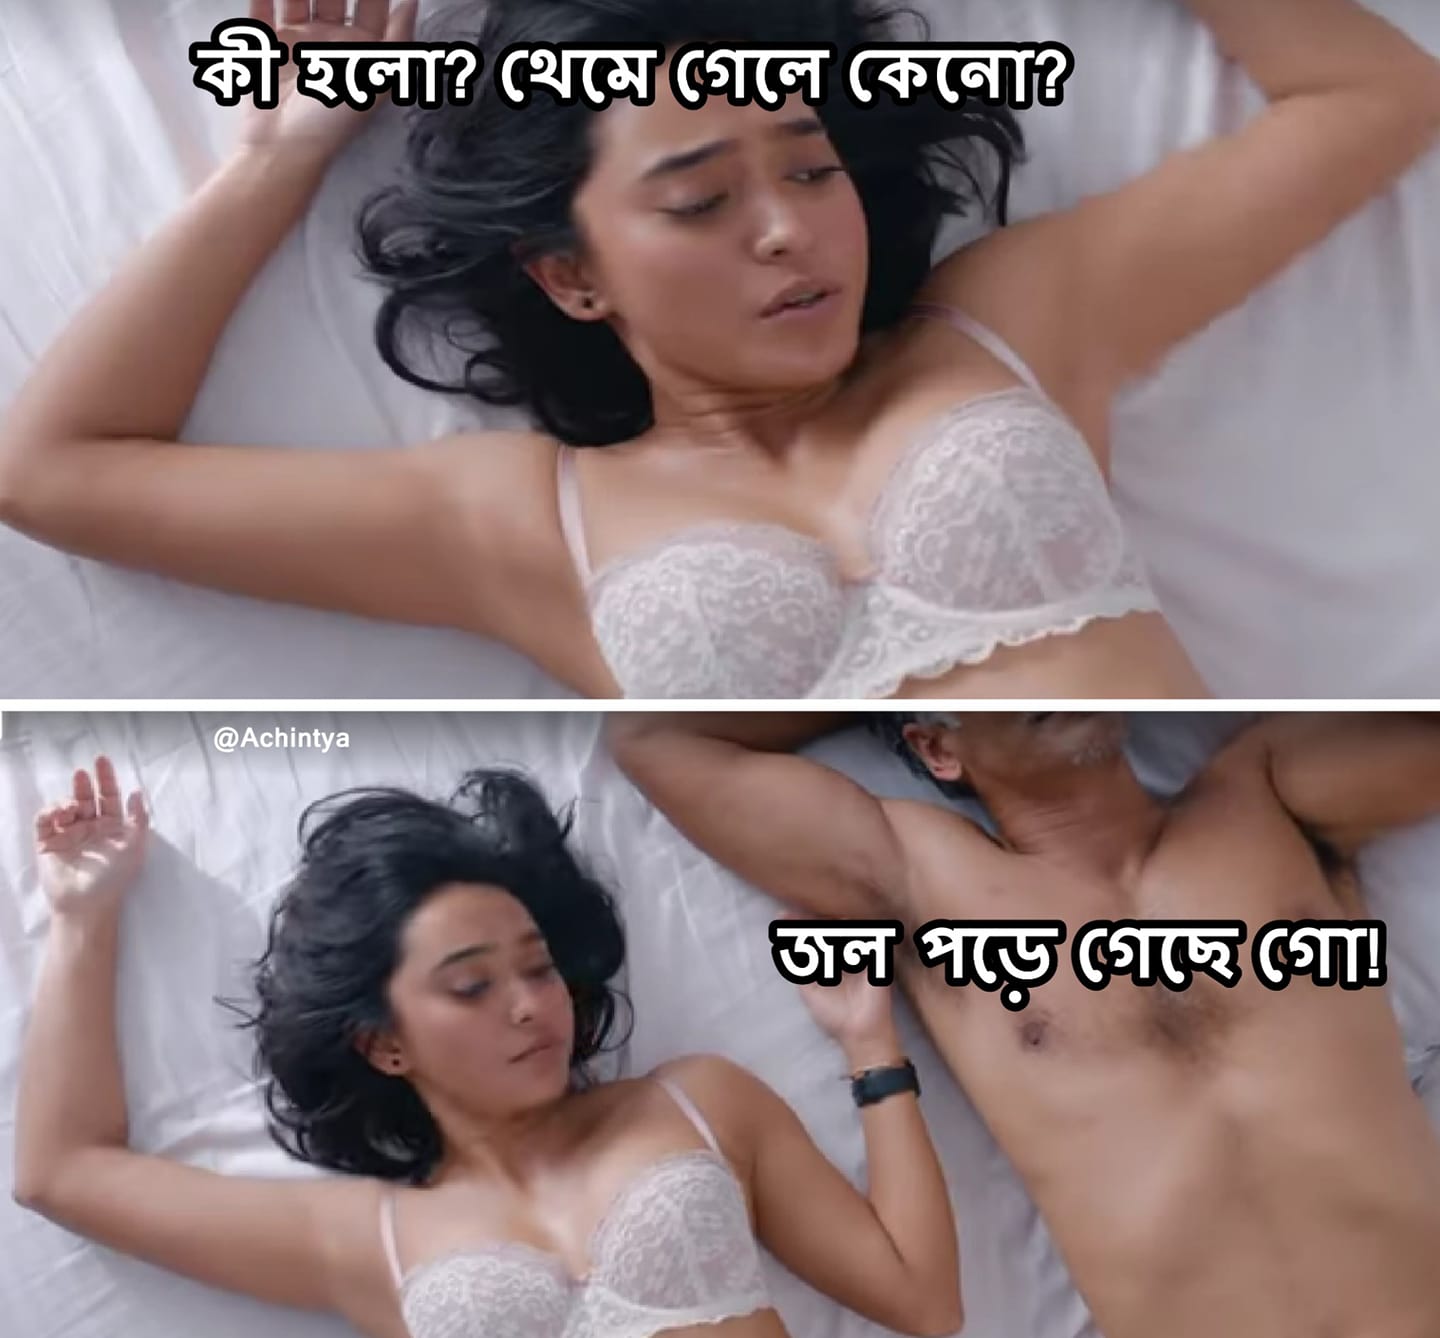
Caption: কী হলো ? থেমে গেলে কেনো ?     জল পড়ে গেছে গো !
Label: non-hate